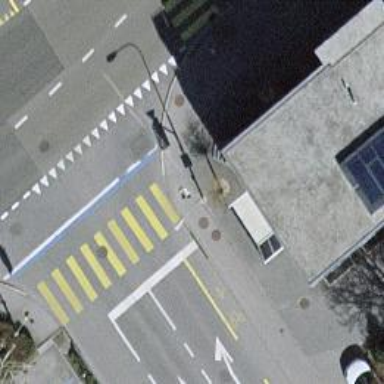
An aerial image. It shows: Road crossing with traffic signals.